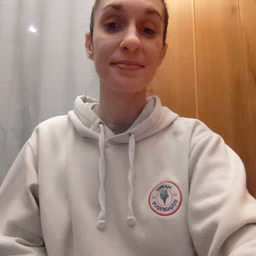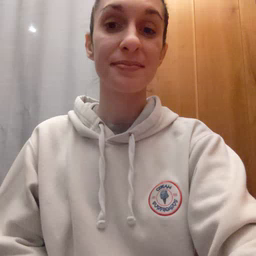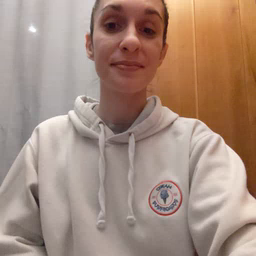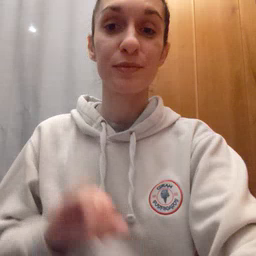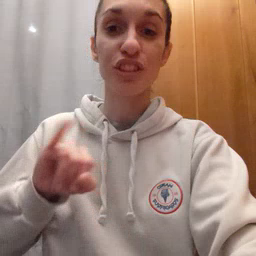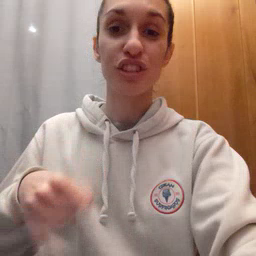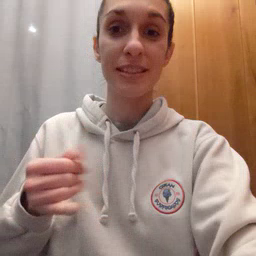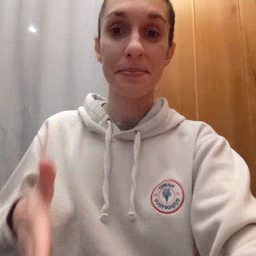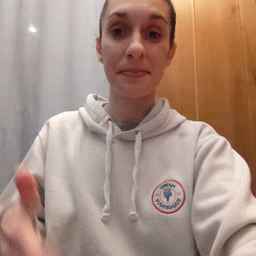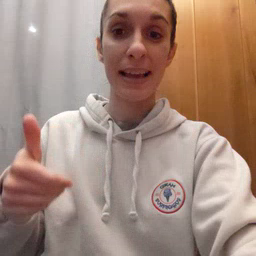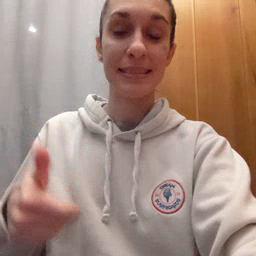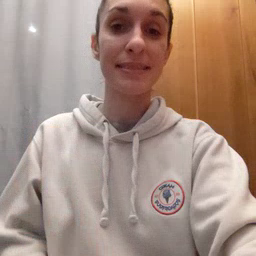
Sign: jeans